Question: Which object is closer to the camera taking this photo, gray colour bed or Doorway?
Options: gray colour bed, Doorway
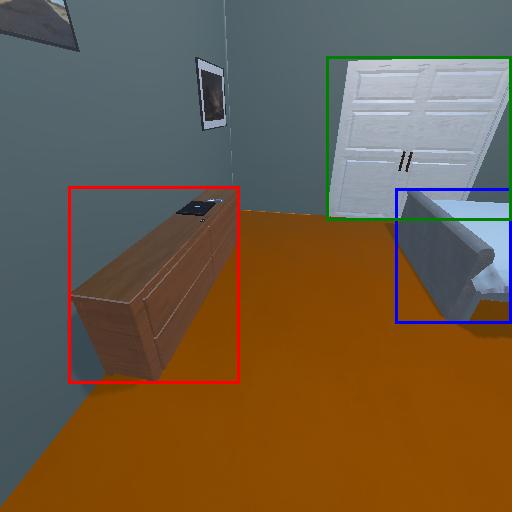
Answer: gray colour bed